Field crop: maize
Growth stage: 2
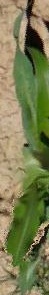
Species: maize